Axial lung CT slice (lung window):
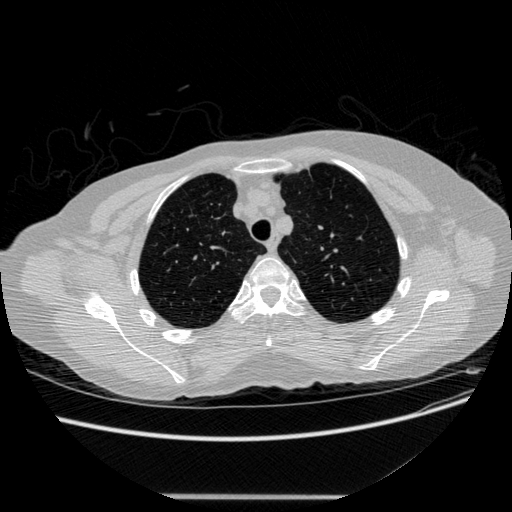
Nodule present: no